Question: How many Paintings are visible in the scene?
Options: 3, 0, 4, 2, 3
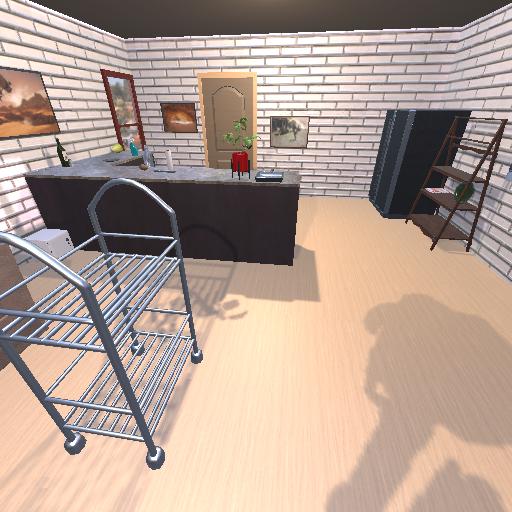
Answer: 3